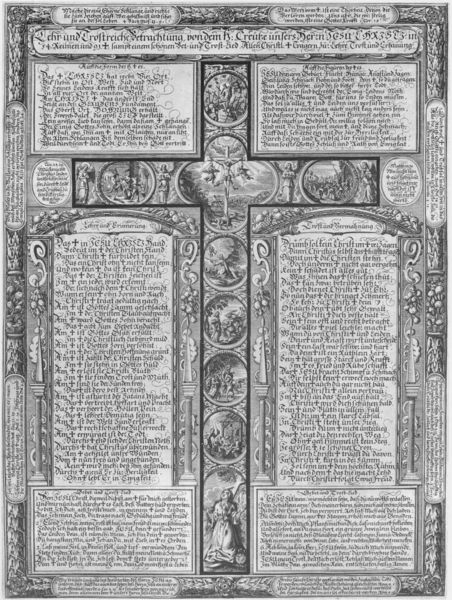
Titel: Lehr- und Trostreiche Betrachtung, von dem H: Creütze
Standort: Wolfenbüttel
Institution: Herzog August Bibliothek
Schlagwörter: baum, blätter, dunkel, flügel, wolken, landschaft, grau, hell, schwarz, muster, ornament, rahmen, taube, felder, kirche, figur, girlande, kreis, oval, rund, engel, früchte, ranken, schrift, bilder, grafik, spalten, rand, figuren, tafel, floral, ornamente, schriftzeichen, rechtecke, buch, glaube, kreuz, religion, kegel, strahlen, druck, schwarz-weiß, stich, seite, illustration, text, buchstaben, kreise, buchdruck, buchseite, verziert, quadrate, voluten, jesus, christlich, kruzifix, heilige, zeilen, heilig, maria, magdalena, szenen, quadrat, verzierungen, typographie, texte, geschichten, bildchen, medaillons, tafeln, gekreuzigter, seriendruck, illustrationen, kreu, gebete, textfelder, listen, sw, andachtsblatt, medalllions